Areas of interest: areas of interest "Suzhou Prologis Logistics Park (Tingnan Road)"
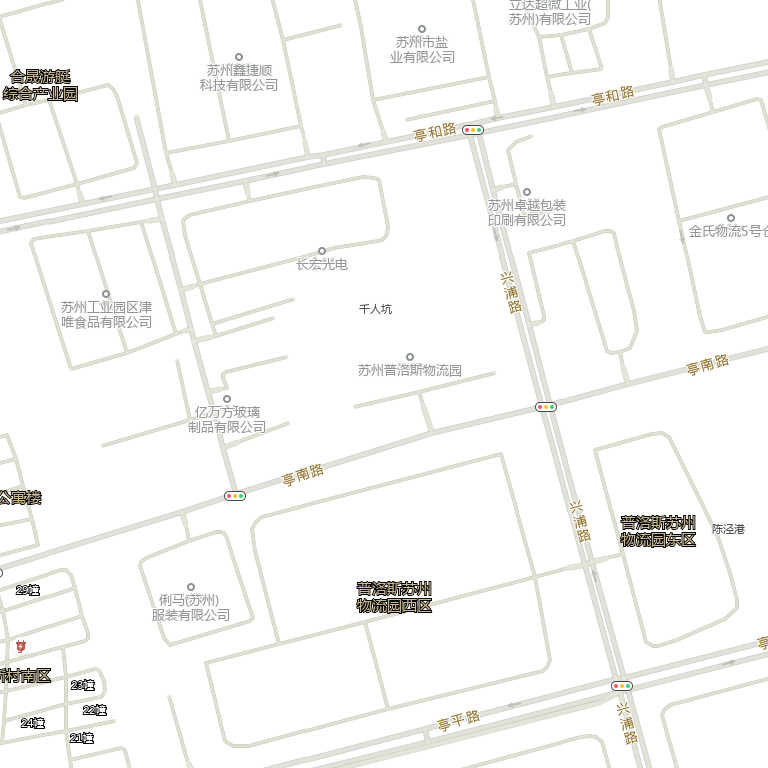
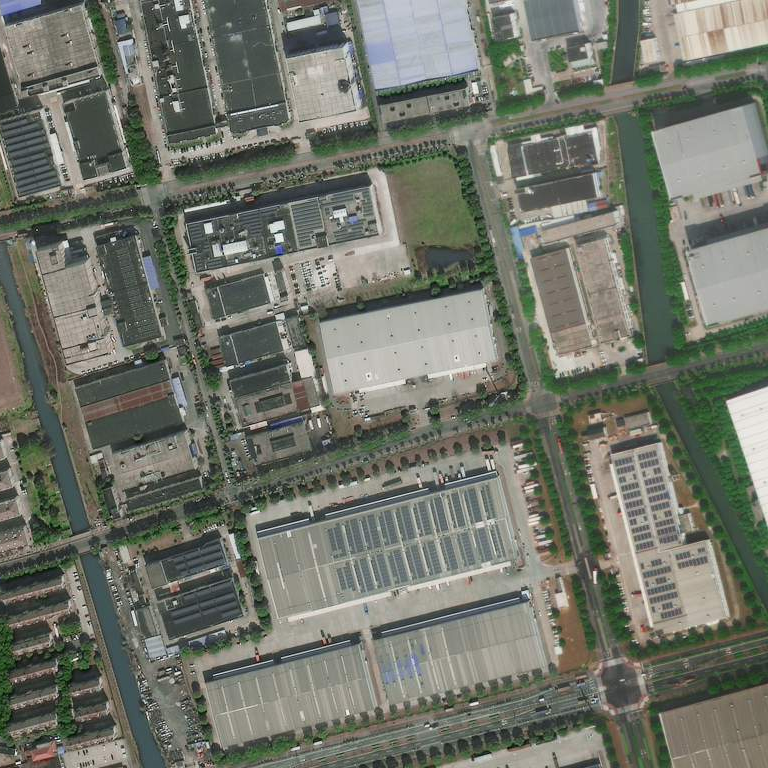